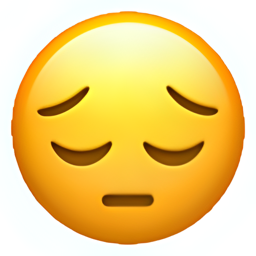
Name: pensive face
Emoji: 😔
Group: Smileys & Emotion
Sub-group: face-sleepy